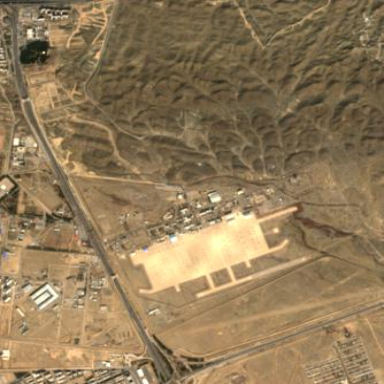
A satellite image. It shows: Military airfield.